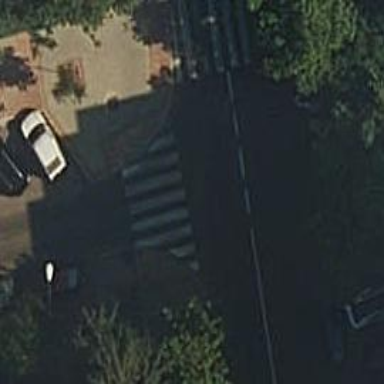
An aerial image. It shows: Crossing on the road.